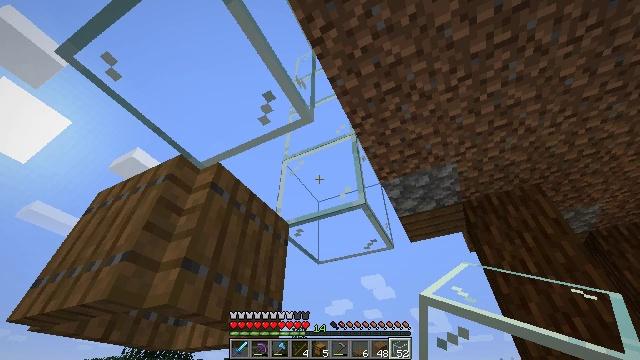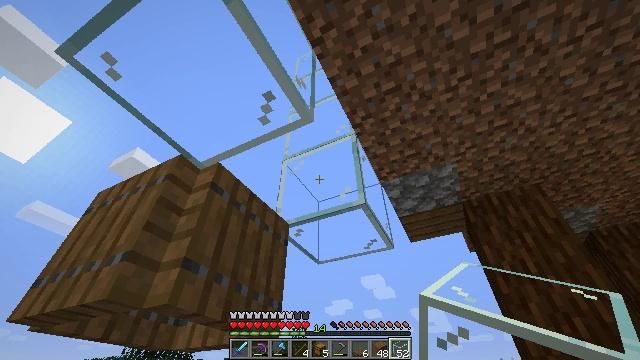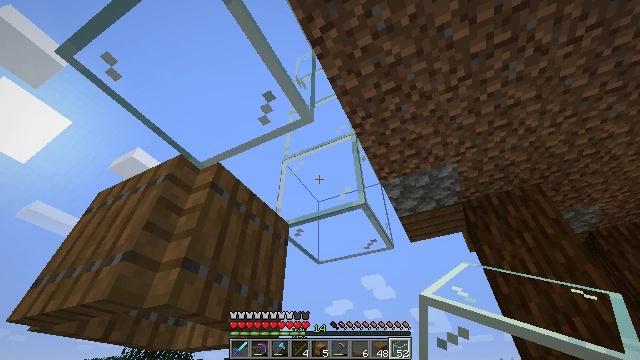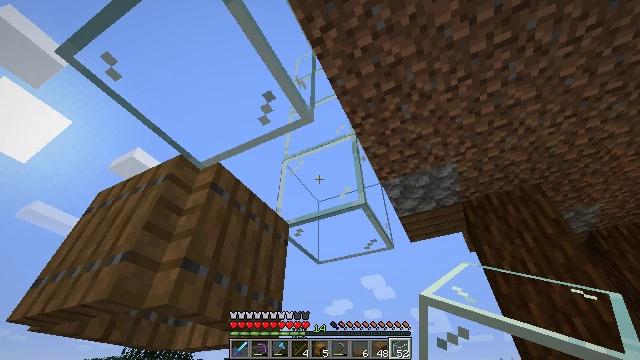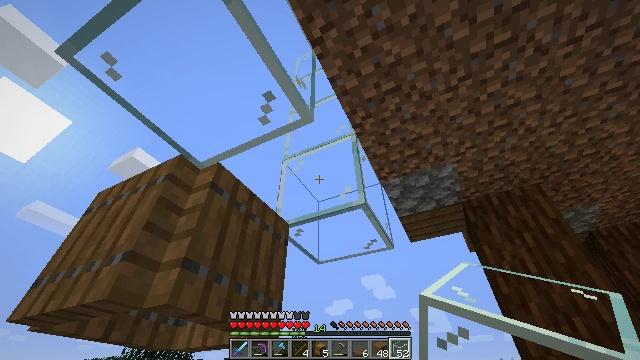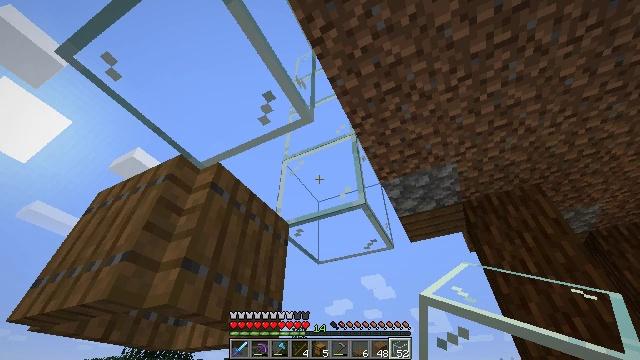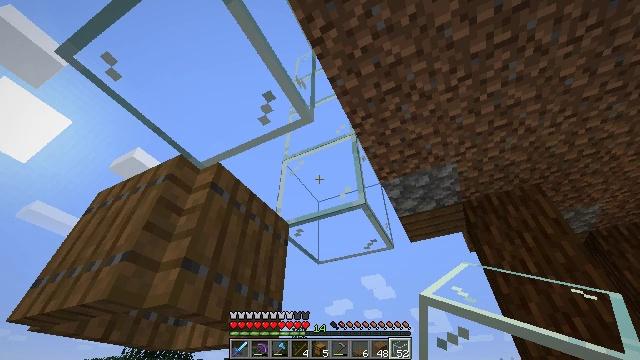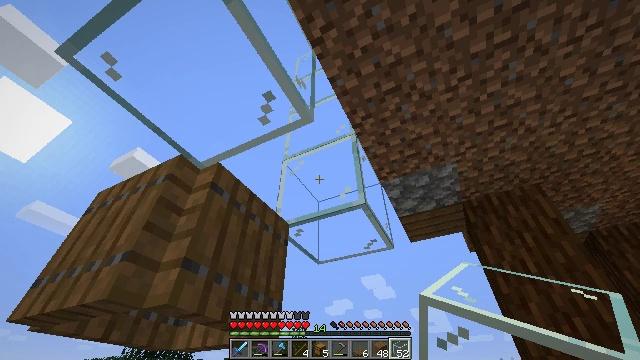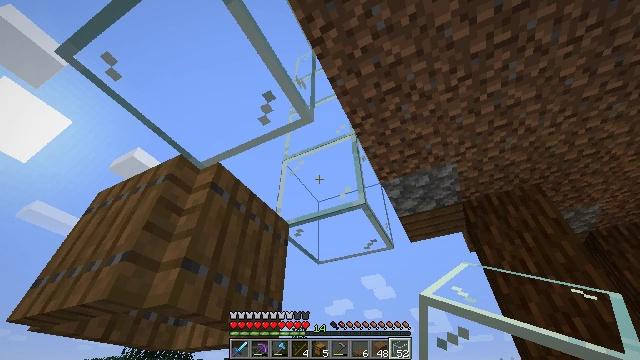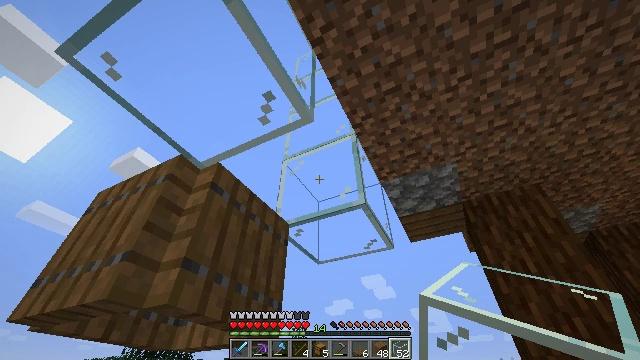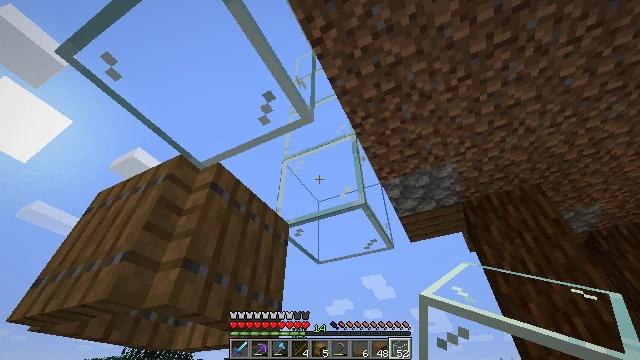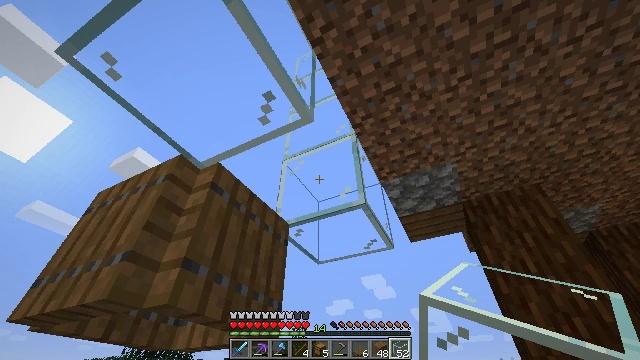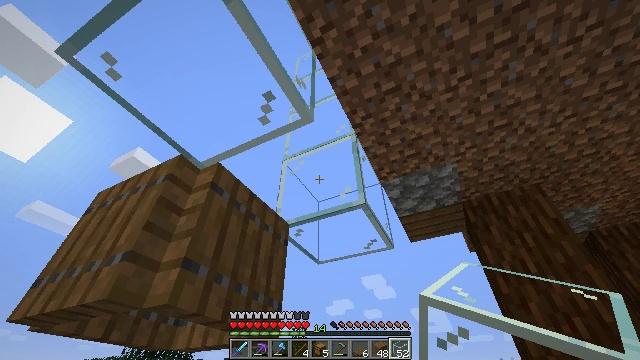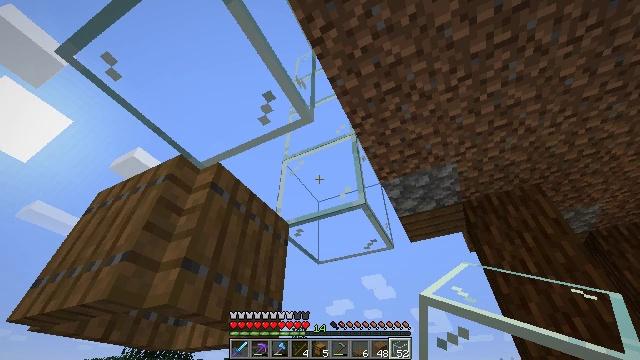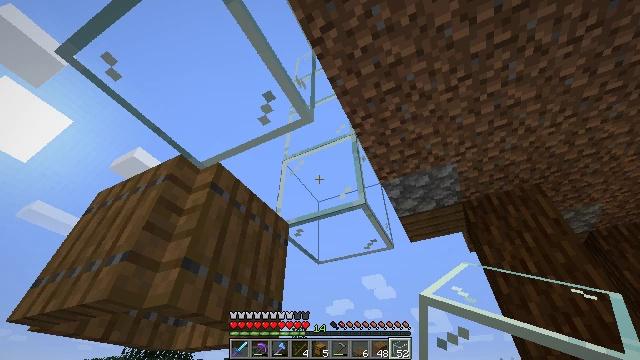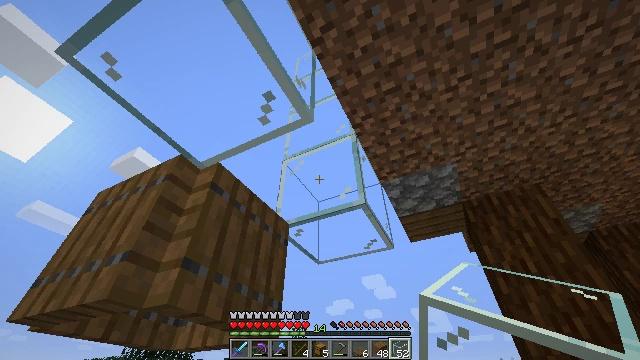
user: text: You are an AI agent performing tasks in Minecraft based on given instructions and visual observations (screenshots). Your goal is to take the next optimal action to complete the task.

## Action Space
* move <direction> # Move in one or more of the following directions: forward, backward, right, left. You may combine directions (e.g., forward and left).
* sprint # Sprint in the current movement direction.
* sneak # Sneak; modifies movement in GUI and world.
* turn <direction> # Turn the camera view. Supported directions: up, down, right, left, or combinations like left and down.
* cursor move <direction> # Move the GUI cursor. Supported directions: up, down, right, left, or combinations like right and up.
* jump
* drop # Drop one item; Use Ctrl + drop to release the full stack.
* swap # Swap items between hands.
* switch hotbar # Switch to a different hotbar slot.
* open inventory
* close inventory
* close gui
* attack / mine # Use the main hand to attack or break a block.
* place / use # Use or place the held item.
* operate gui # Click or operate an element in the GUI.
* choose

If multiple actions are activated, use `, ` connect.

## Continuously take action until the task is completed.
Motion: motion action
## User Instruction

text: Retrieve the blue bed from the ground.
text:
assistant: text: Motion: no_op
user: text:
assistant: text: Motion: no_op
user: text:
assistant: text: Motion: no_op
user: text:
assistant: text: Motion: no_op
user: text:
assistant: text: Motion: no_op
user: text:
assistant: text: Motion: no_op
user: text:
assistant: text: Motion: no_op
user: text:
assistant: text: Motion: no_op
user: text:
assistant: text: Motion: no_op
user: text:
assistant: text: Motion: no_op
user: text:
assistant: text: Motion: no_op
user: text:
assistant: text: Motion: no_op
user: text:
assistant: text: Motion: no_op
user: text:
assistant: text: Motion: no_op
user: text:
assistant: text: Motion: no_op
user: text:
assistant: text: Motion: no_op
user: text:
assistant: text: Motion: no_op
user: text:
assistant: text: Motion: no_op
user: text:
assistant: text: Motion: no_op
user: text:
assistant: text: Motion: no_op
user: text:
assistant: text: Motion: no_op
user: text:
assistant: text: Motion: no_op
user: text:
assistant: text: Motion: no_op
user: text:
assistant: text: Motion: no_op
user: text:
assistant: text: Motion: no_op
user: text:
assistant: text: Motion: no_op
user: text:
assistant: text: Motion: no_op
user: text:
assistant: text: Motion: no_op
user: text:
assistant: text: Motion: no_op
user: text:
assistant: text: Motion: no_op